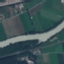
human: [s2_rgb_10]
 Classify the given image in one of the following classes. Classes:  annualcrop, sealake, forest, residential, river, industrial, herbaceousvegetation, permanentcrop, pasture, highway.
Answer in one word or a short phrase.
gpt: River